Aerial crown-view tile of a tropical tree (Barro Colorado Island, Panama), acquired 20250818:
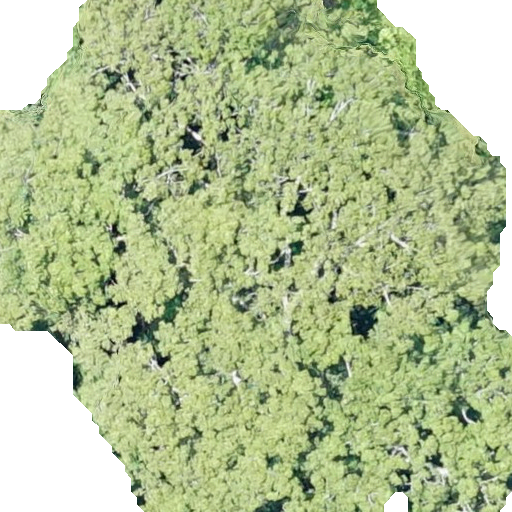
Species: Ceiba pentandra
GBIF accepted scientific name: Ceiba pentandra
Crown area: 346.325 m²